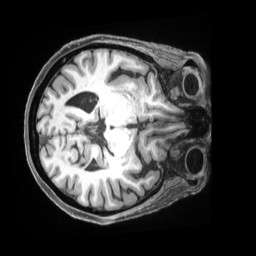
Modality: T1w
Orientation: axial
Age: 68
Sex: female
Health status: ill
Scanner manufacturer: siemens
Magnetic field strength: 3 T
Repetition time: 2.5 s
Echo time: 0.00181 s